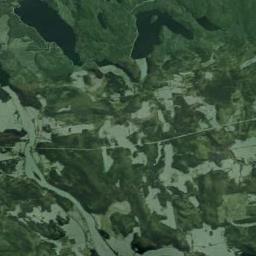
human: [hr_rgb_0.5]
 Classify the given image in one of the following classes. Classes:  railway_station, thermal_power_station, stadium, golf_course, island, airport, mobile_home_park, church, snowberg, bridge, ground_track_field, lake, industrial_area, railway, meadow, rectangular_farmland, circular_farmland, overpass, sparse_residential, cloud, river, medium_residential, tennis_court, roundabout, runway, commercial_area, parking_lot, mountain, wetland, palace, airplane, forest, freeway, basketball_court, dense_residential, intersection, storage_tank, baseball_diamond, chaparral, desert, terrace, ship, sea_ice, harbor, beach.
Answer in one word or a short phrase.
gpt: wetland